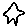
Label: star